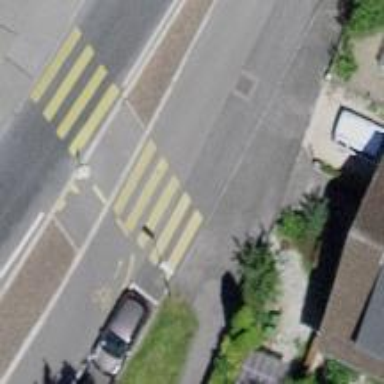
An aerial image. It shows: Asphalt cycleway.